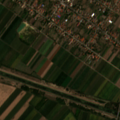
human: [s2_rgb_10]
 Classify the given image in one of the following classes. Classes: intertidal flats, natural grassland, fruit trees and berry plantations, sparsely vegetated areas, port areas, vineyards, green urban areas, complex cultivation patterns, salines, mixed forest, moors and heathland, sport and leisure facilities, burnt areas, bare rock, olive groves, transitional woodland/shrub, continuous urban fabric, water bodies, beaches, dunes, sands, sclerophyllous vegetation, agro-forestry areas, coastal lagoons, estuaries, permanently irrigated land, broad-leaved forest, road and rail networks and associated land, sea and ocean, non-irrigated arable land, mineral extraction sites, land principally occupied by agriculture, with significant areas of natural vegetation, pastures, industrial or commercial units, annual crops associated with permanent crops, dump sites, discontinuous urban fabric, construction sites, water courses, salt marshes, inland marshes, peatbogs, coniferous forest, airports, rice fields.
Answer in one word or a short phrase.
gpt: discontinuous urban fabric, non-irrigated arable land, water courses